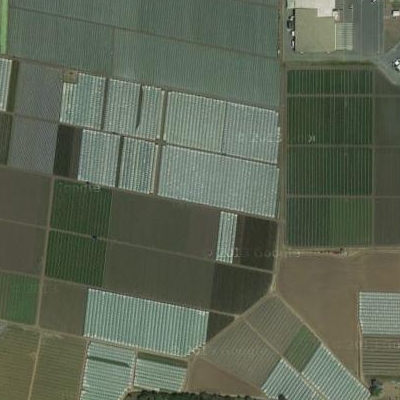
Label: bField